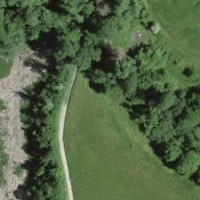
EUNIS habitat code: 52
Species observed at this site:
Tettigonia cantans
Pulmonaria officinalis
Pseudochorthippus parallelus
Campanula trachelium
Roeseliana roeselii